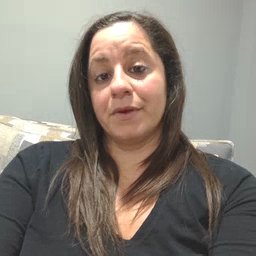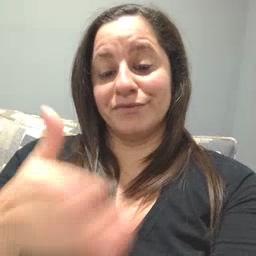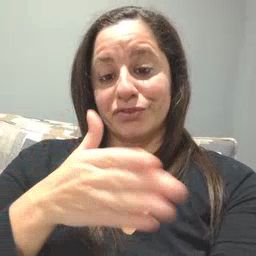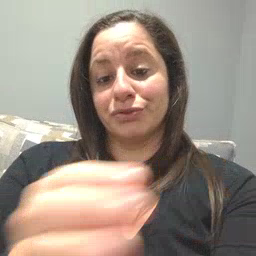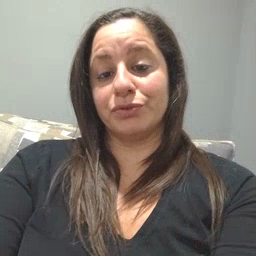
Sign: fish